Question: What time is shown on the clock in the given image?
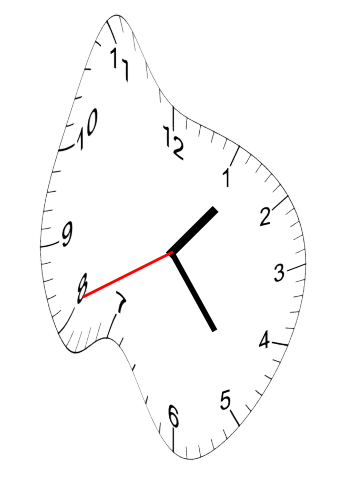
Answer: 01:23:41